Question: I am on a project where I have multiple users of a portal and they are connected to other users of the portal. Now we are asked to draw a to see the relationships. The constraint is that .
The graph has to be something like:

Is there any C# library or component to draw this type of graphs? We have already checked these:
- <URL>
But I want to check if you already used some other and your feedback.
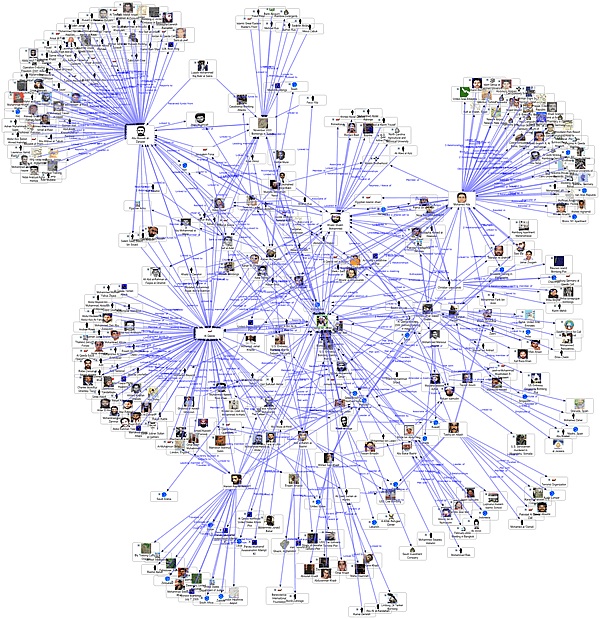
Answer: I've used <URL> for many years and it has been great.